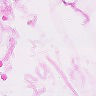
Metastatic tissue present: no